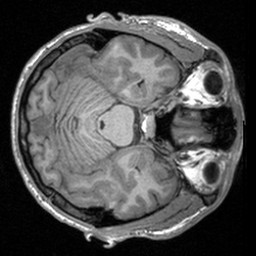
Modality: T1w
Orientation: axial
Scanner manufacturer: siemens
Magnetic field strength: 3 T
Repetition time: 1.9 s
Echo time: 0.00226 s